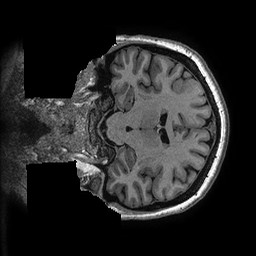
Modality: T1w
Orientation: coronal
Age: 49
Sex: female
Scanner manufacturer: ge
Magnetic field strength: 3 T
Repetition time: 0.006952 s
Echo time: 0.00292 s